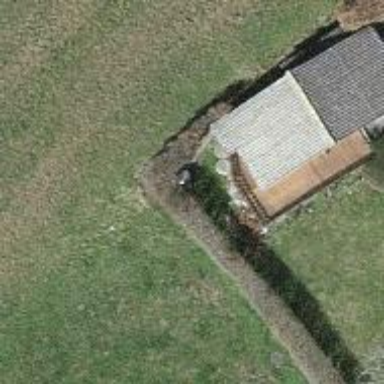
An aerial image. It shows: Hedge barrier.